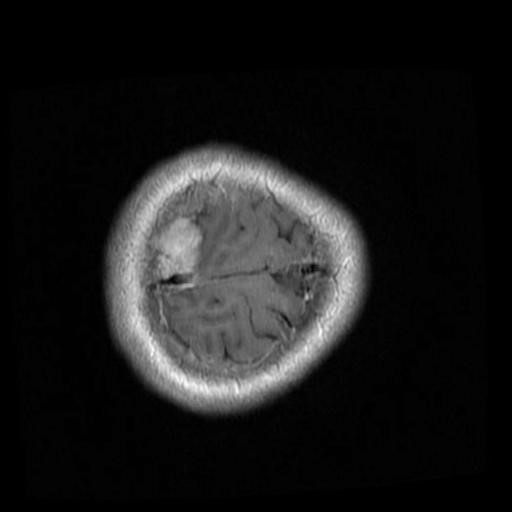
Label: brain_menin